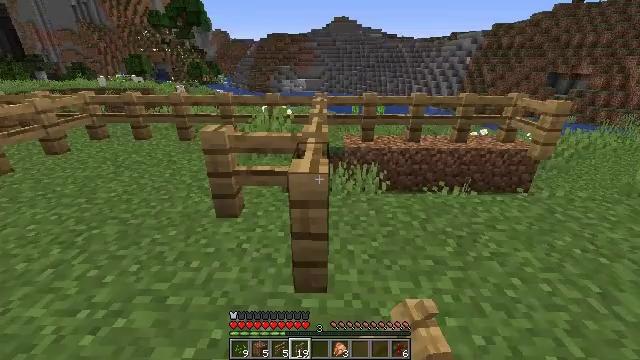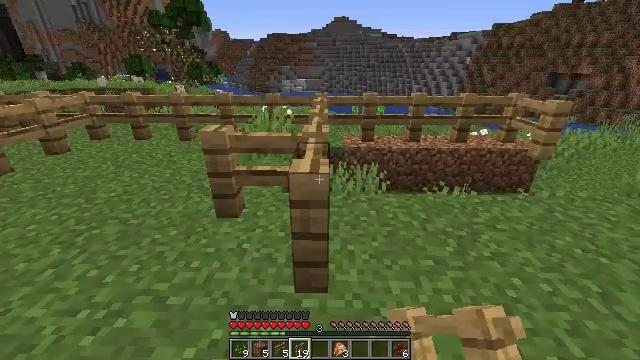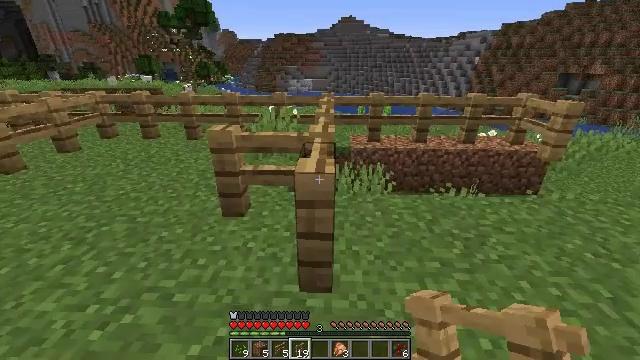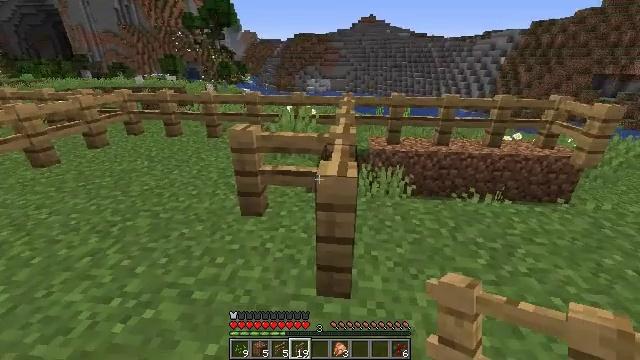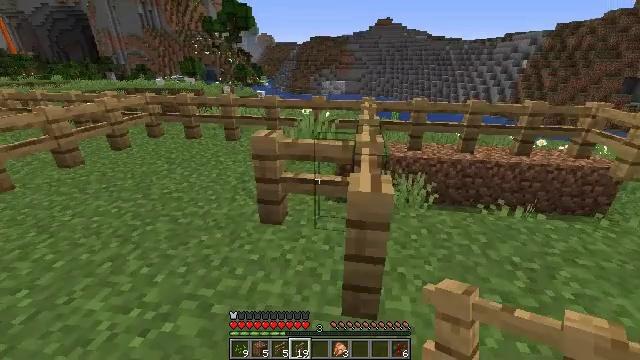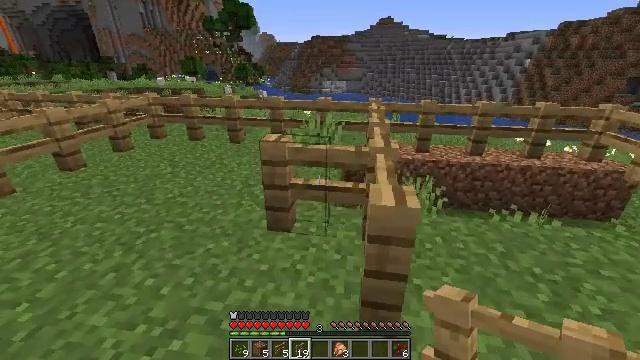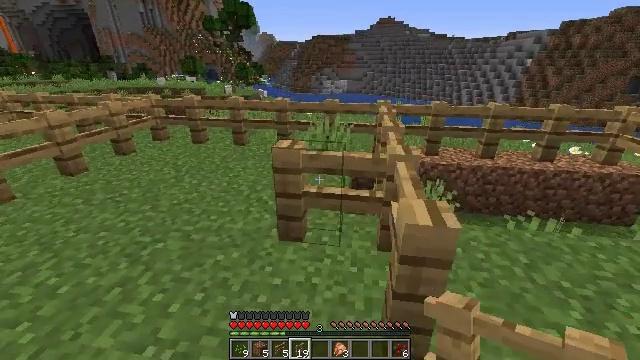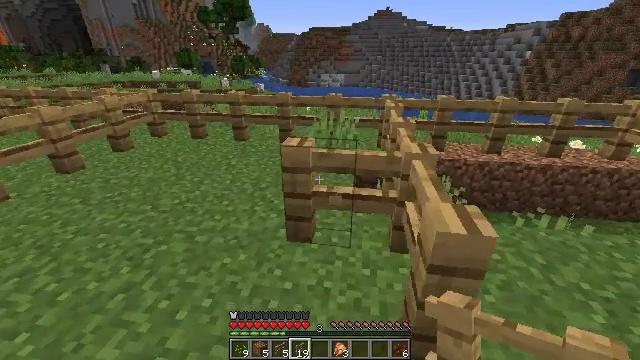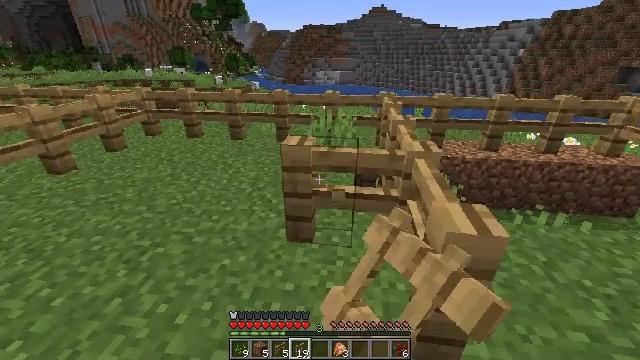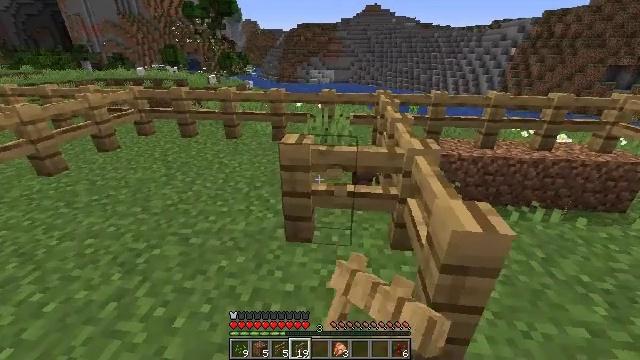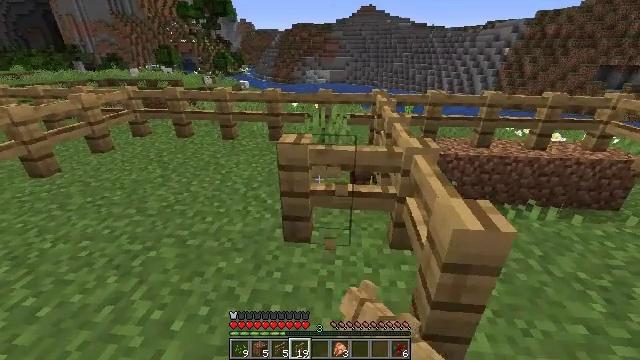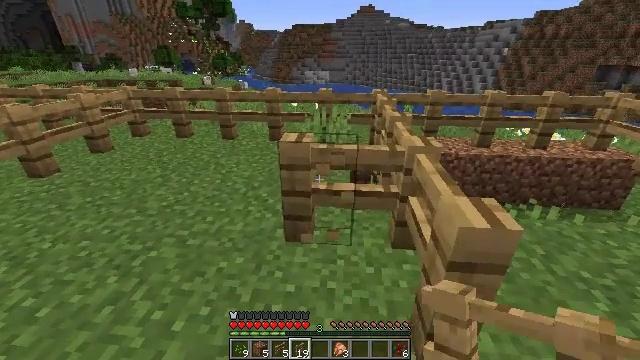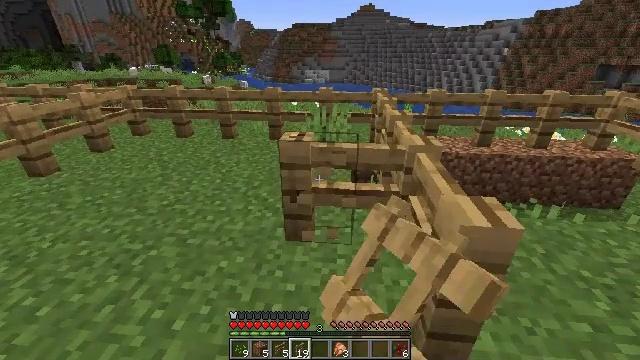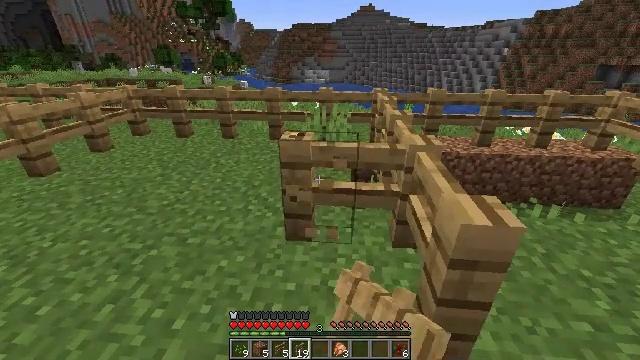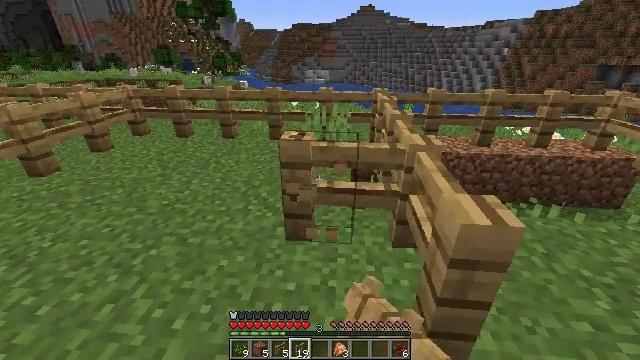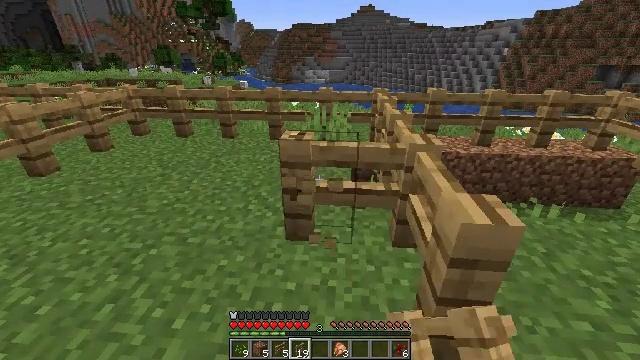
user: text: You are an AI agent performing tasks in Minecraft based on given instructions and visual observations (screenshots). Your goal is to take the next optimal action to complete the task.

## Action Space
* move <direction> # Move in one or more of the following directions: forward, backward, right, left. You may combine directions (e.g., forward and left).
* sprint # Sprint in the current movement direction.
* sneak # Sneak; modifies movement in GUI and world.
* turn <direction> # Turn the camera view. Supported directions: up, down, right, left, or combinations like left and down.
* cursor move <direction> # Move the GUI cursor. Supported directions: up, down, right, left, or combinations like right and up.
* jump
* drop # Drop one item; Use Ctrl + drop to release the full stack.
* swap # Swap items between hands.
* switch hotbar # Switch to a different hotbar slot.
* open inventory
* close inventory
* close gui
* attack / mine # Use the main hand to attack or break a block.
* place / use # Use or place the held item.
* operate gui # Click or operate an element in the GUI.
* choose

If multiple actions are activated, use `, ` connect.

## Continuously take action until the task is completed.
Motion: motion action
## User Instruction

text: Attack the oak fence to collect it.
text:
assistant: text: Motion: no_op
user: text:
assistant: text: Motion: turn left
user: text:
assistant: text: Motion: move forward and move left, turn left
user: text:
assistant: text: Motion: move forward and move left, turn left
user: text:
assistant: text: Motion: move forward and move left
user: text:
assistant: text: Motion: move forward and move left
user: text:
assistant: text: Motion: turn down, attack / mine
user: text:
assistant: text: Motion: turn right, attack / mine
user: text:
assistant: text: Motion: turn right, attack / mine
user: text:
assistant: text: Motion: attack / mine
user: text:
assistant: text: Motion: attack / mine
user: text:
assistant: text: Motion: attack / mine
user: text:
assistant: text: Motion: attack / mine
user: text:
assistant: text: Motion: attack / mine
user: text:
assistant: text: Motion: attack / mine
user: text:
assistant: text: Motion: attack / mine
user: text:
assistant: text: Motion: attack / mine
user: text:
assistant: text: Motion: attack / mine
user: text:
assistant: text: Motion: attack / mine
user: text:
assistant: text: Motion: attack / mine
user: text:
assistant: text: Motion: attack / mine
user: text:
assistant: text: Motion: attack / mine
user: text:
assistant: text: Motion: attack / mine
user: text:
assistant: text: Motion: attack / mine
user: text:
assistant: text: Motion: attack / mine
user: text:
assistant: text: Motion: attack / mine
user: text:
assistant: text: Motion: attack / mine
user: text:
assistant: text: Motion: attack / mine
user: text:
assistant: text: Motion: attack / mine
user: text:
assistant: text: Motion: attack / mine